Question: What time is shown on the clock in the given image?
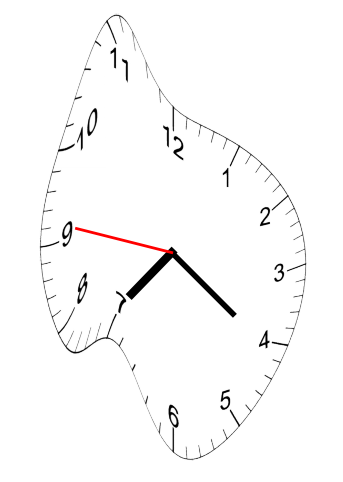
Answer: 07:20:46